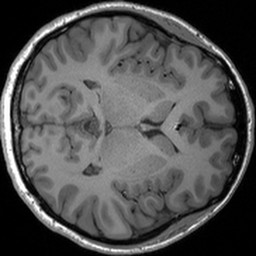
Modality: T1w
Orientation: axial
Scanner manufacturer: siemens
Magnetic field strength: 3 T
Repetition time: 1.54 s
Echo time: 0.00234 s